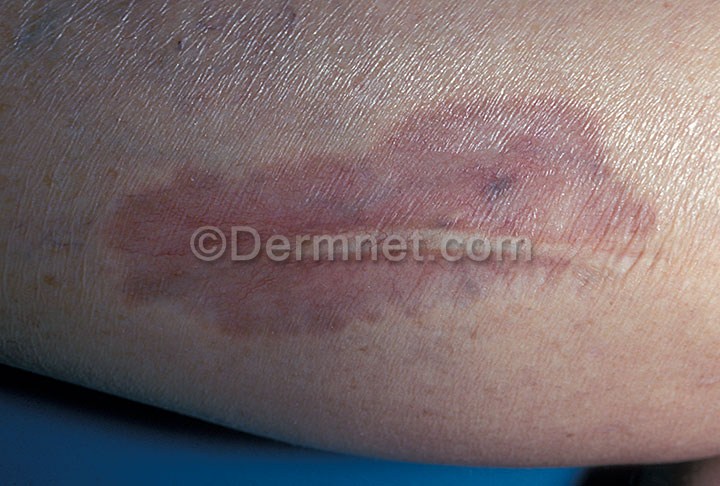
Disease: Systemic Disease